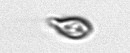
Label: Cryptophyta